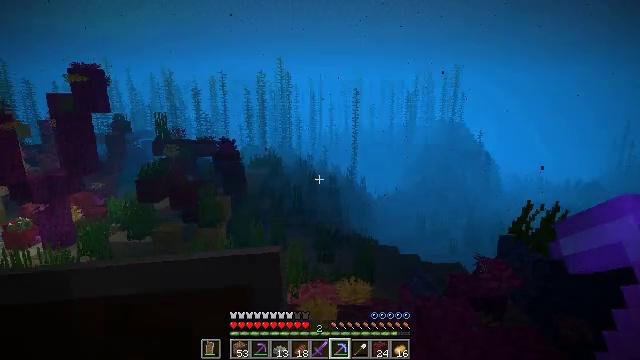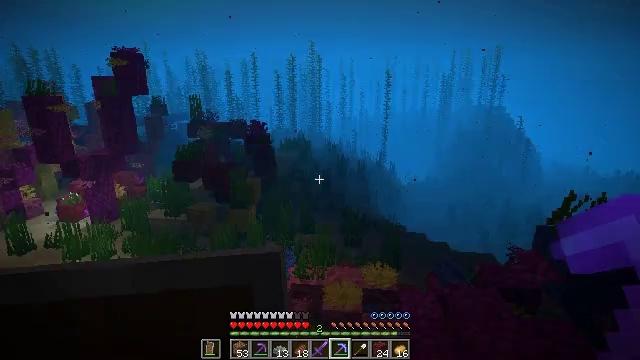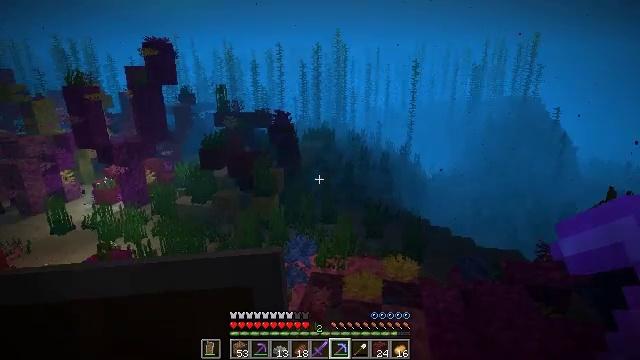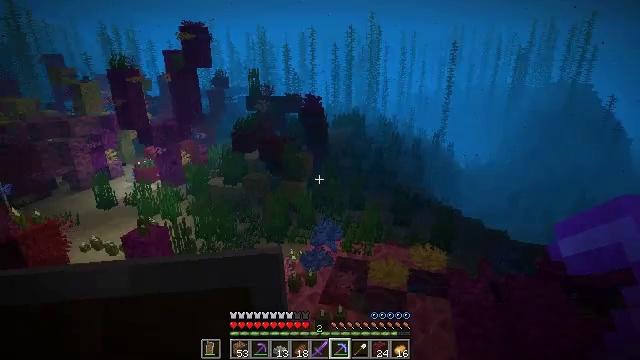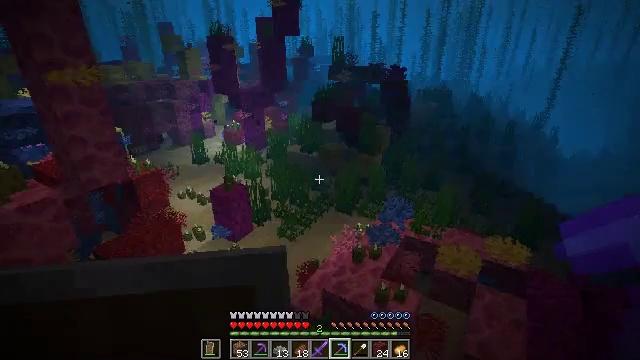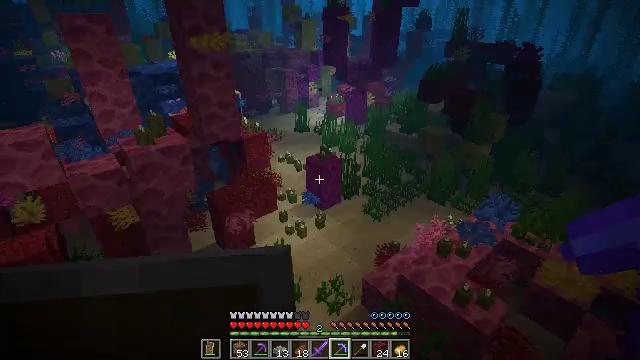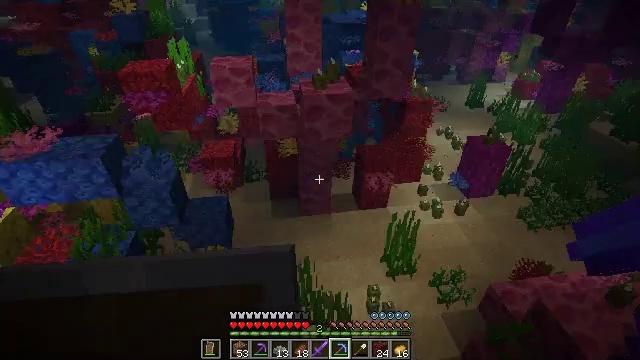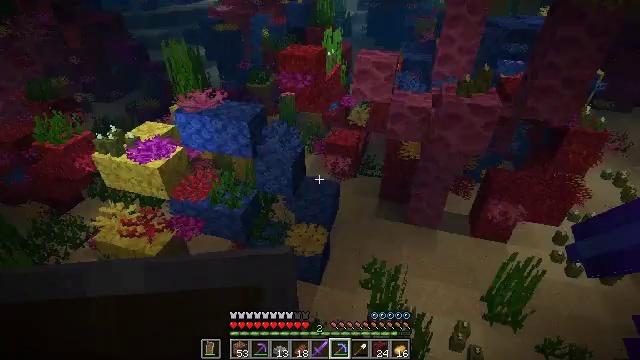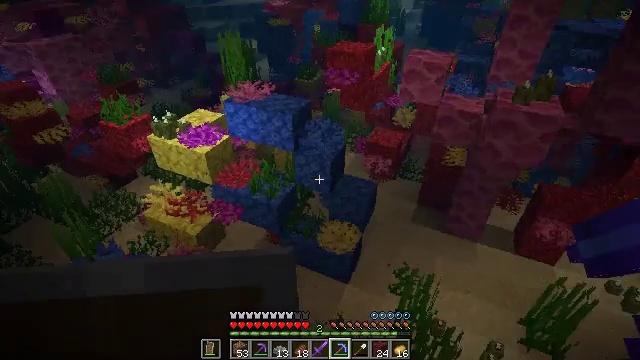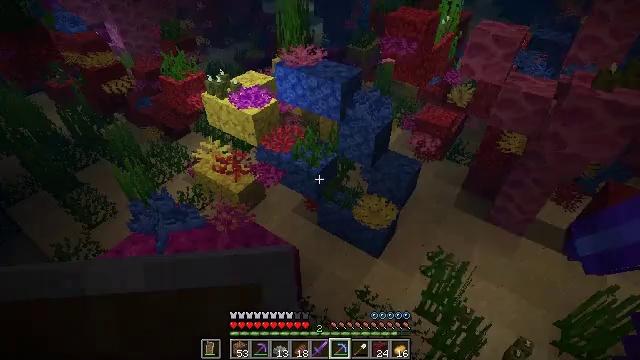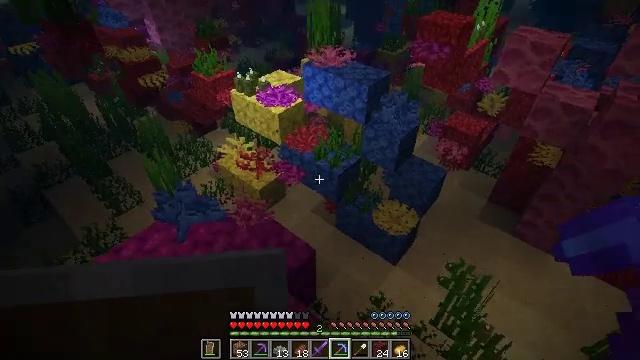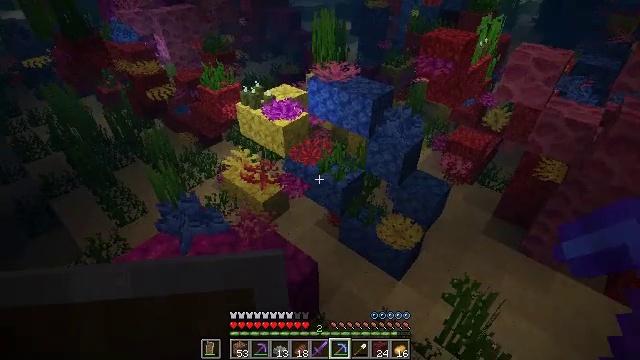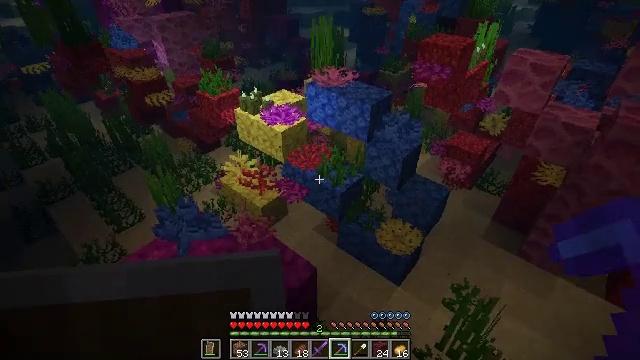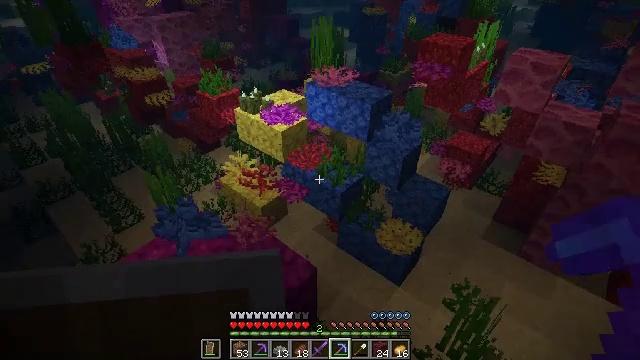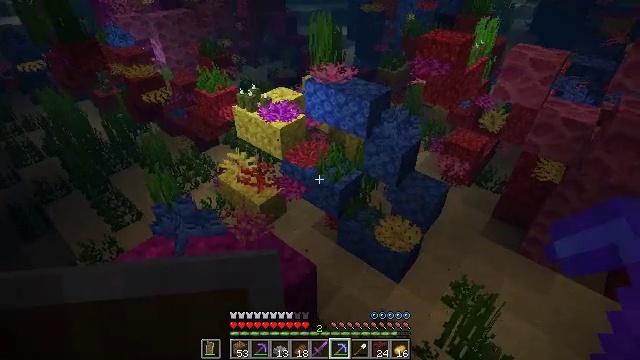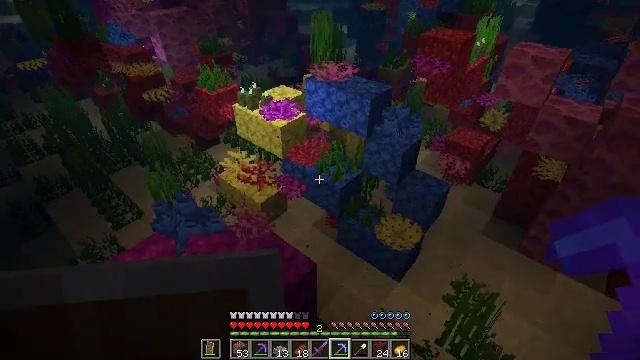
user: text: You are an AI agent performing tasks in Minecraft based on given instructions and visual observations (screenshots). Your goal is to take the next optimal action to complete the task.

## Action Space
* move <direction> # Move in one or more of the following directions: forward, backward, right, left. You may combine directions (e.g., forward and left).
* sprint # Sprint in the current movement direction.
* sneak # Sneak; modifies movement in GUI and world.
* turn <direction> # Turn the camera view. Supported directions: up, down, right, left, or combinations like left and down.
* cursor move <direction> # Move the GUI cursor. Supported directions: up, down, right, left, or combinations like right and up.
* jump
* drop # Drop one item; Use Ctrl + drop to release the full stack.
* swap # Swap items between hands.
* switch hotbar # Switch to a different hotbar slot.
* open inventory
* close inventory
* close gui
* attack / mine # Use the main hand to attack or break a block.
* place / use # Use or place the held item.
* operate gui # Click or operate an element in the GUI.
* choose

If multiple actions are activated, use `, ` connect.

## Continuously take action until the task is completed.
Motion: motion action
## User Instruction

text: Obtain fire coral fan by breaking it.
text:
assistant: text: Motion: turn left and down
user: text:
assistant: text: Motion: turn left and down
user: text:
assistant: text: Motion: turn left and down
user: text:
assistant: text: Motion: turn left and down
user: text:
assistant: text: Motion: turn left and down
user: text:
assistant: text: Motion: turn left and down
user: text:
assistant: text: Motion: turn left
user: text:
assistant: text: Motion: turn left
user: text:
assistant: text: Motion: turn left and down
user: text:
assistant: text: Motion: turn left
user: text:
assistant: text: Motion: turn up
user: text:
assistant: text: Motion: turn up
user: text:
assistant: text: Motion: no_op
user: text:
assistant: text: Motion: no_op
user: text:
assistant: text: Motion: no_op
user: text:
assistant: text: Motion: no_op
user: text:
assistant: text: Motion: no_op
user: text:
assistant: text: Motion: no_op
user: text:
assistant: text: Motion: move forward, jump
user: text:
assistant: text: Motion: move forward, jump
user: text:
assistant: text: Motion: move forward, jump
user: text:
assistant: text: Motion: move forward, jump
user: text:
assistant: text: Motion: move forward, jump
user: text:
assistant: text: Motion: move forward, jump
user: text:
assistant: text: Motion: move forward, jump
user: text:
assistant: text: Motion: move forward, turn left, jump
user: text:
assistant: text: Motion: move forward, turn left, jump
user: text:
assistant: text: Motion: move forward, jump
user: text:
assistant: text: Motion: move forward, turn left, jump
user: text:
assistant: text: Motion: move forward, turn left